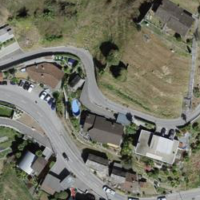
EUNIS habitat code: 54
Species observed at this site:
Erigeron karvinskianus
Carex spicata
Asplenium adiantum-nigrum
Centranthus ruber
Ficus carica